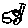
Label: car